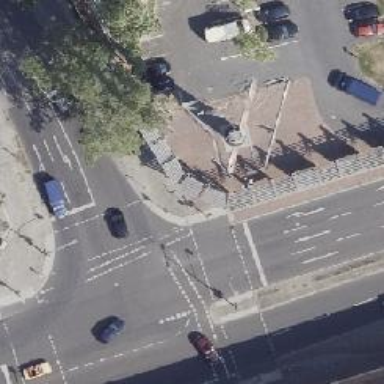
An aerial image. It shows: Advertising tower mast.